The image is a wavelet scalogram (time versus scale/frequency) of a rolling-element bearing's vibration signal. Classify the bearing condition as one of: normal, inner_race, outer_race, ball.
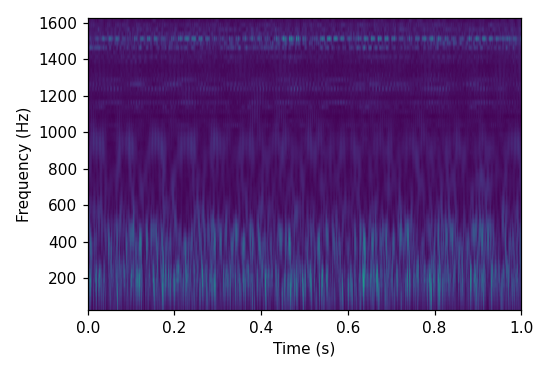
Answer: outer_race